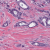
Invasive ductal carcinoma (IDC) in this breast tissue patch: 1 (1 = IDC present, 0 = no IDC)